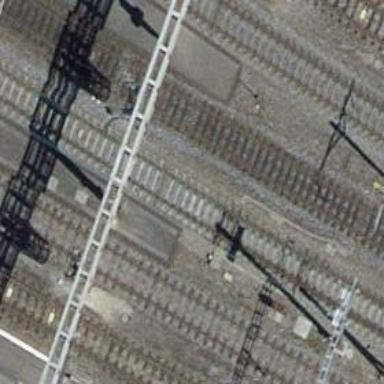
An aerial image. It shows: Railway switch.